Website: lowes
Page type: orders-overview
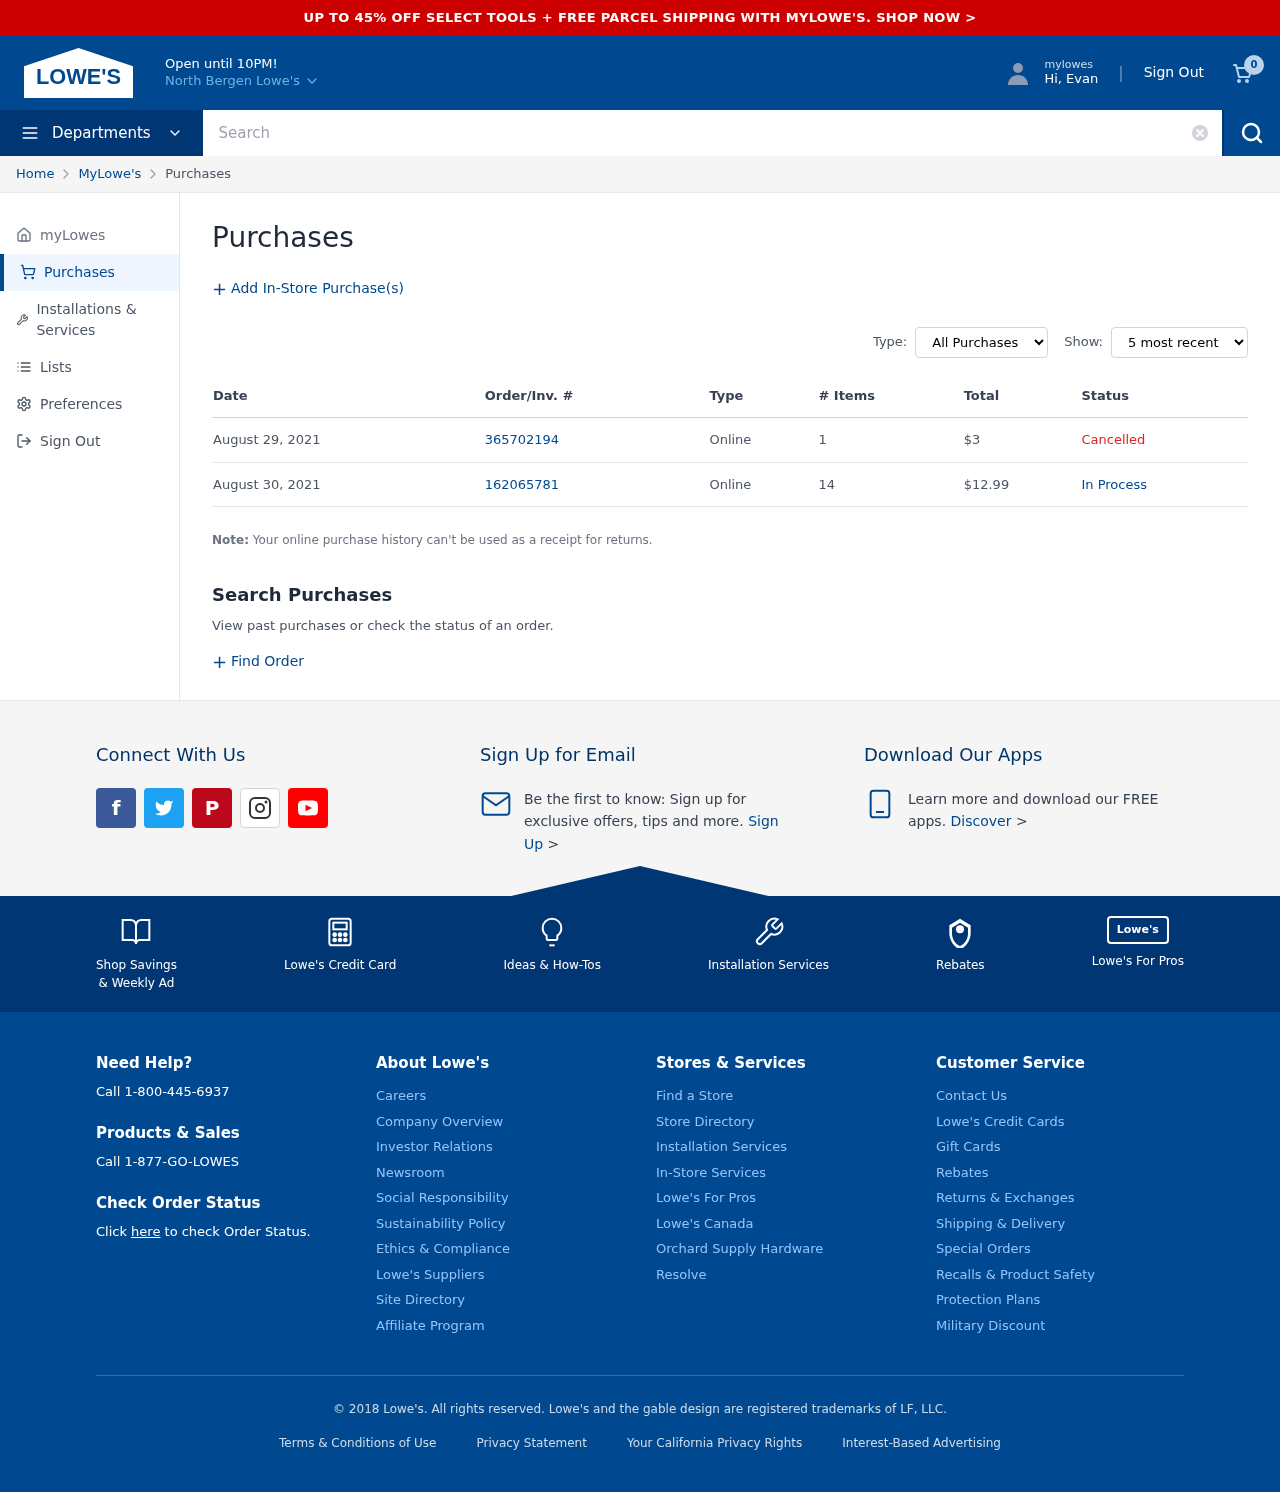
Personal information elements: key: PII_FIRSTNAME
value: Evan
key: PII_CITY
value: North Bergen
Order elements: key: ORDER_NUM_ITEMS
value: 0
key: ORDER_DATE
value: August 29, 2021
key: ORDER_ID
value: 365702194
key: ORDER_NUM_ITEMS
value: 1
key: ORDER_TOTAL
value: $3
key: ORDER_DATE2
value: August 30, 2021
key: ORDER_ID2
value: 162065781
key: ORDER_NUM_ITEMS2
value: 14
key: ORDER_TOTAL2
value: $12.99
Search elements: key: HEADER_SEARCH
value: Search